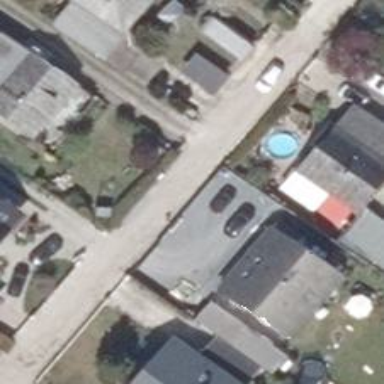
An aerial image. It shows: Residential road.